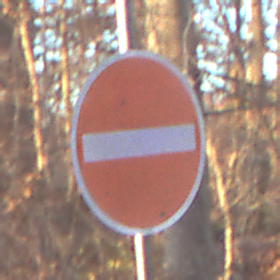
Verkehrszeichen: VerbotDerEinfahrt
Umgebung: Outdoor, Nature
Tageszeit: SunriseSunset
Wetter: Clear
Licht: Natural
Jahreszeit: Autumn
Kontrast: HighContrast